Field crop: maize
Growth stage: 2
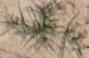
Species: salsola